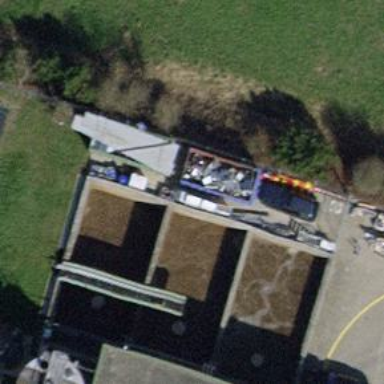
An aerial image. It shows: Body of wastewater.